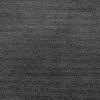
Atmospheric dust classification: dusty